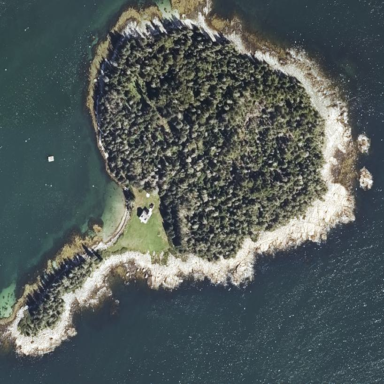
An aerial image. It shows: Island with natural coastline.